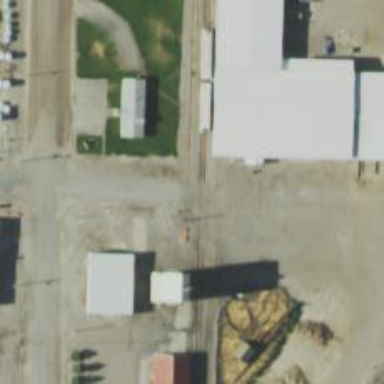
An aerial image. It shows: Rail spur service.